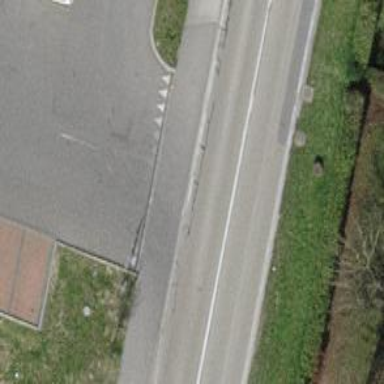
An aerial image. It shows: Asphalt footpath with unmarked crossing.